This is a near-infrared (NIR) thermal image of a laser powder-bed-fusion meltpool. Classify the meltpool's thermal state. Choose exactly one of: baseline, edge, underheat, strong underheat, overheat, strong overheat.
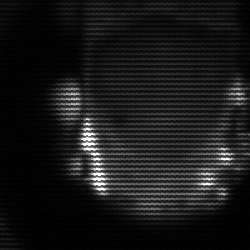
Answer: baseline